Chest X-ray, AP view. Patient: 33 years old, sex M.
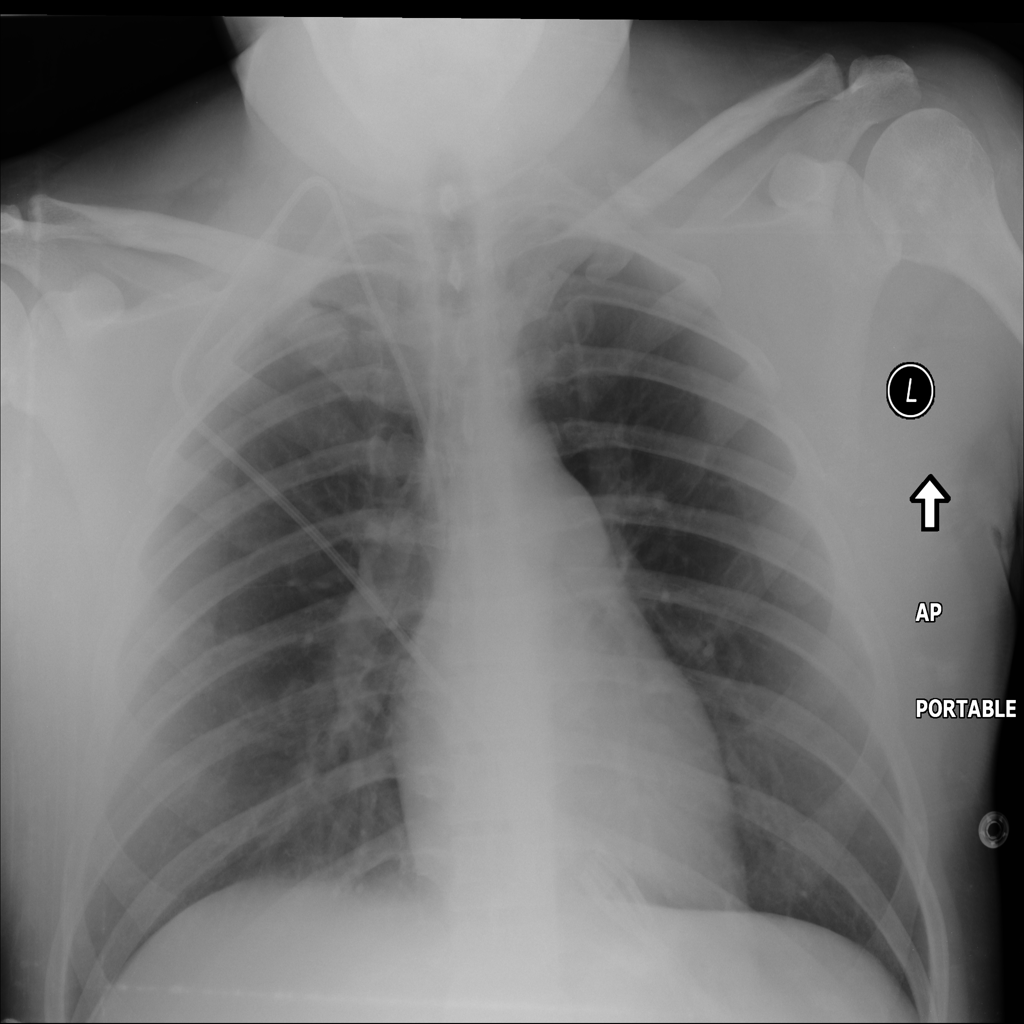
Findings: No Finding